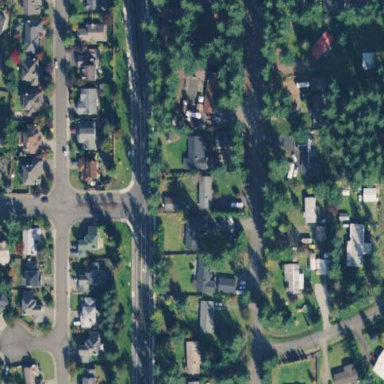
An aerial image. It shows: Residential area within neighborhood.